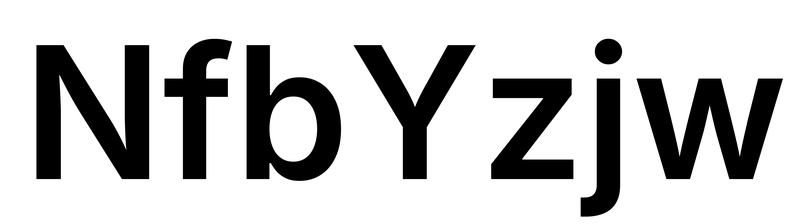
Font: Inter_SemiBold